Field crop: maize
Growth stage: 2
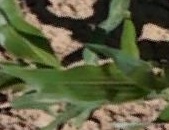
Species: maize